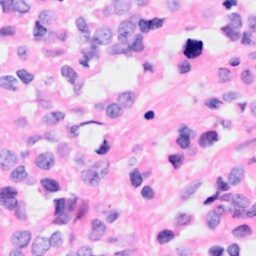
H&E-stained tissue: Breast